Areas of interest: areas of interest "Sport and cultural"
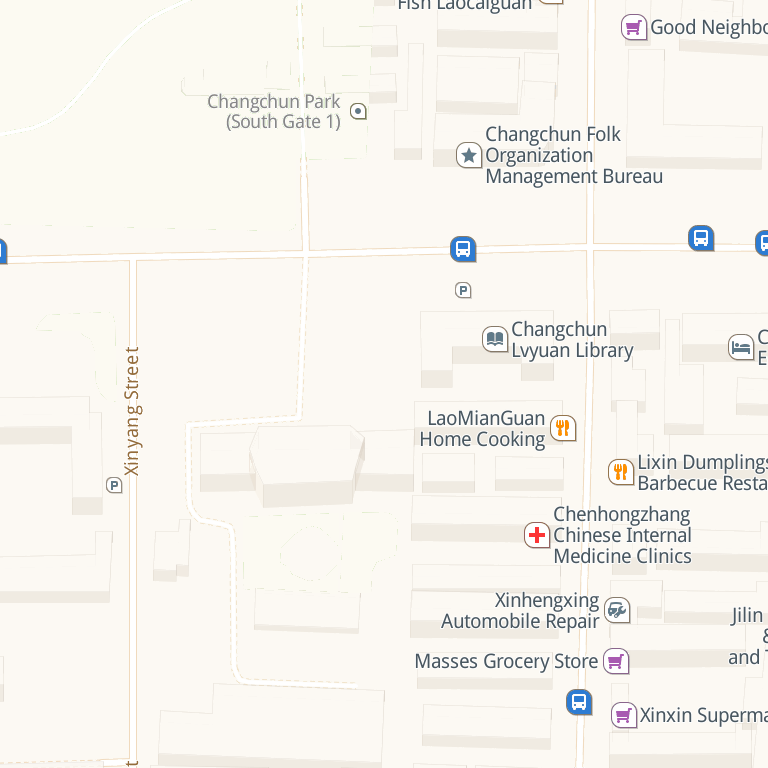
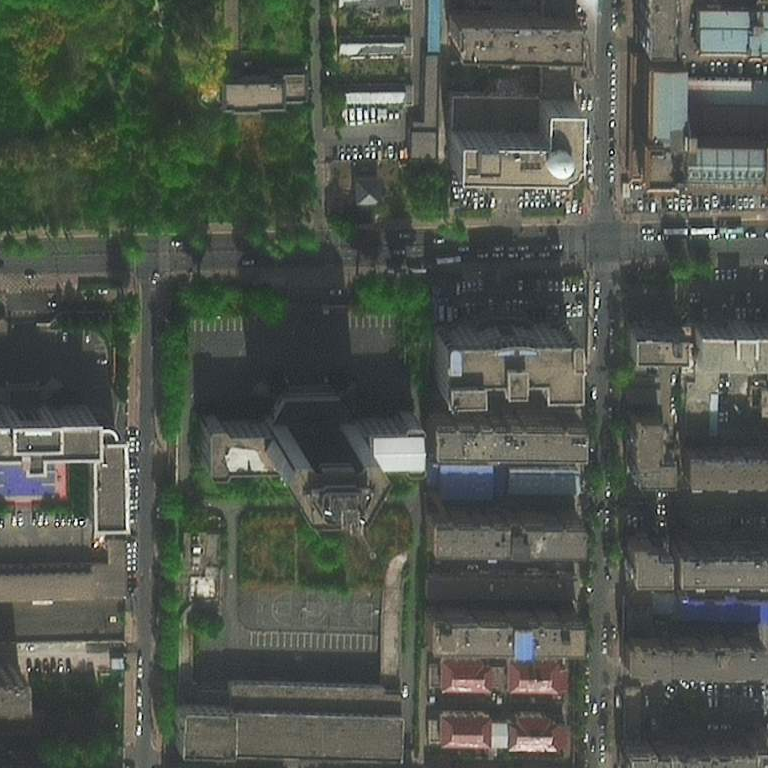